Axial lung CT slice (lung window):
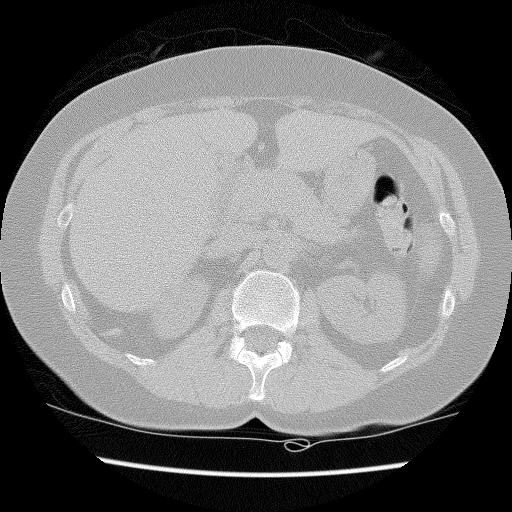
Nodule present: no